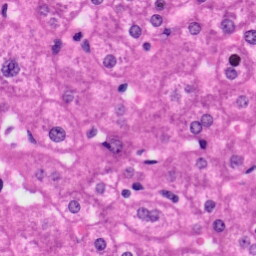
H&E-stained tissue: Liver